Question: I have a EditBox, and on right side of this EditBox I wan't to put a Button representing "Get My Position".
User clicks on this button, and my application get his position and fills EditBox with it.
I found a Compass and added on a ImageButton, but I don't know if this really represent the idea.

Anyone knows a better button to represent "Get My Position"?
Thanks
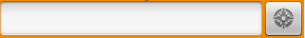
Answer: Your Button looks ok, and will be recognized by most users. If you want to get the System-default (the picture of the Drawalbe may differ on roms from HTC, Samsung Motorola etc) you can get it with
'''
getResources.getDrawable(android.R.drawable.ic_menu_location)
'''
Always check for non-Null here. You can download the standart Android location Button <URL>' call fails